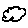
Label: cloud